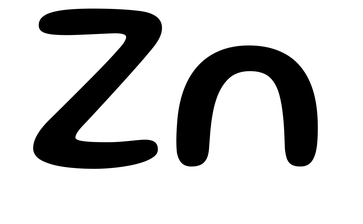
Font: Gluten_Regular